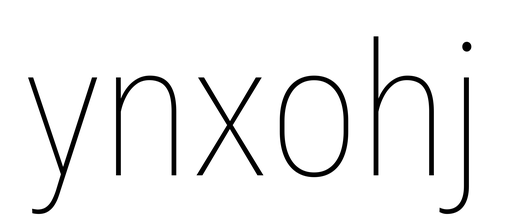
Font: Roboto_Condensed_Thin